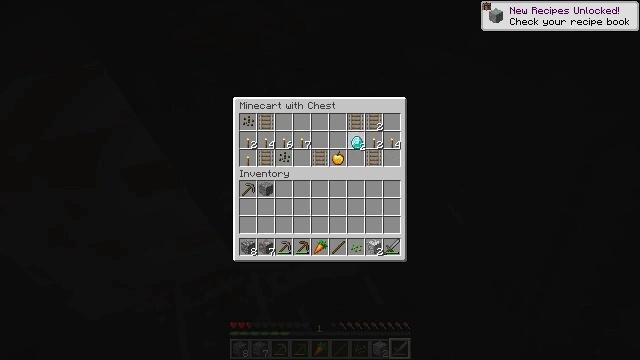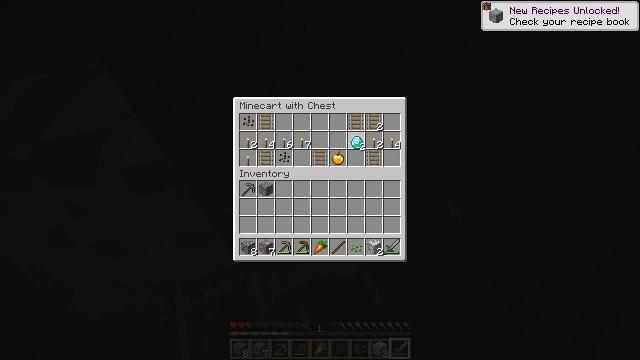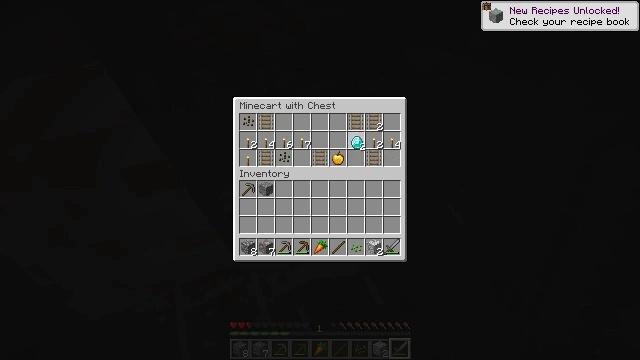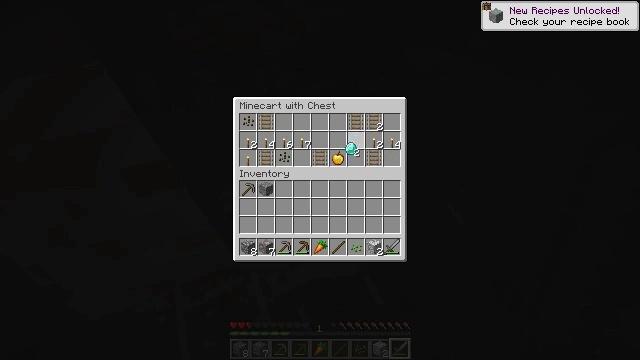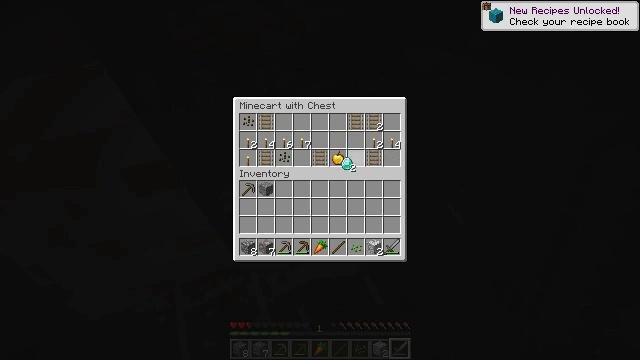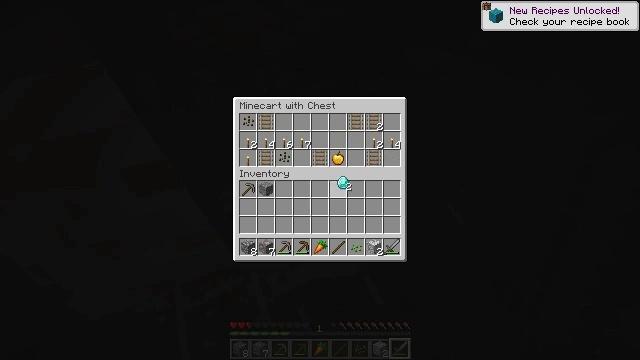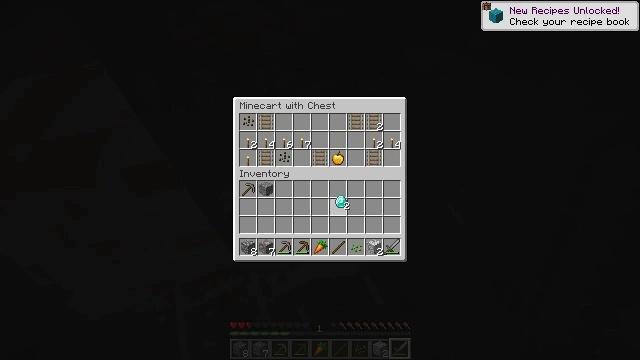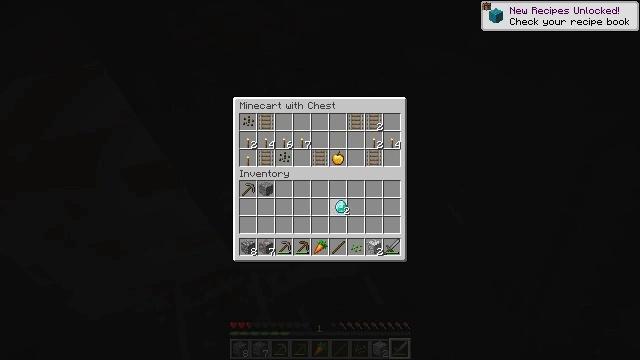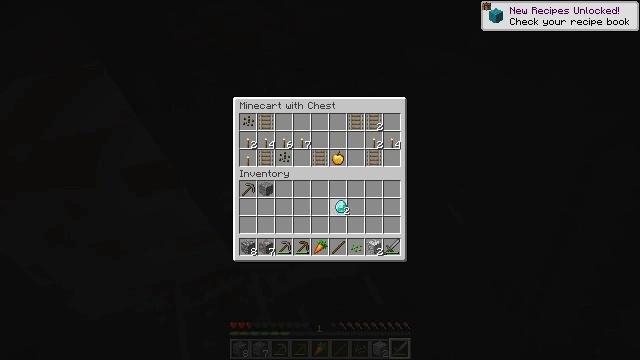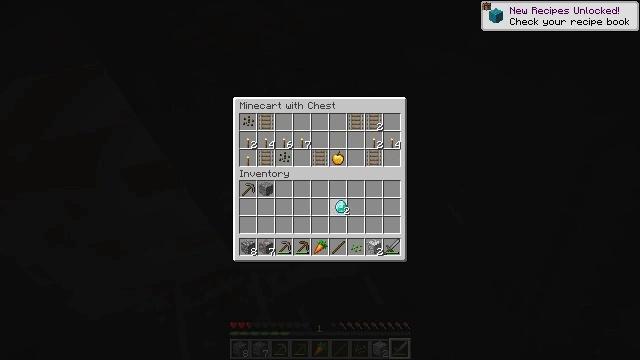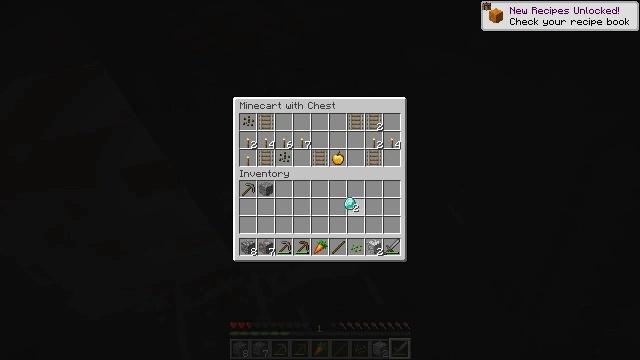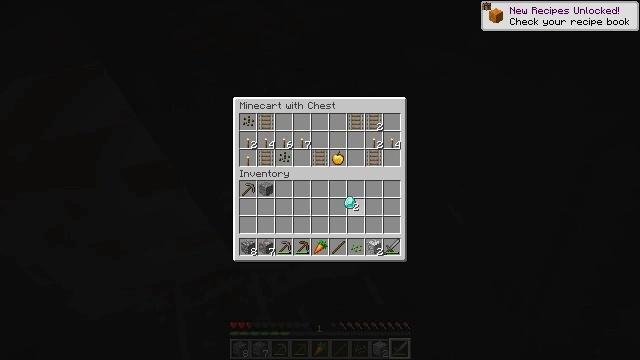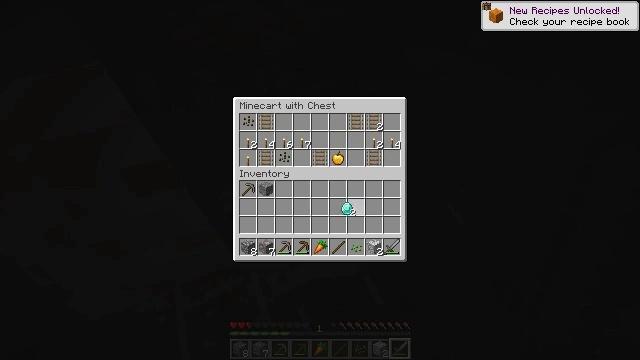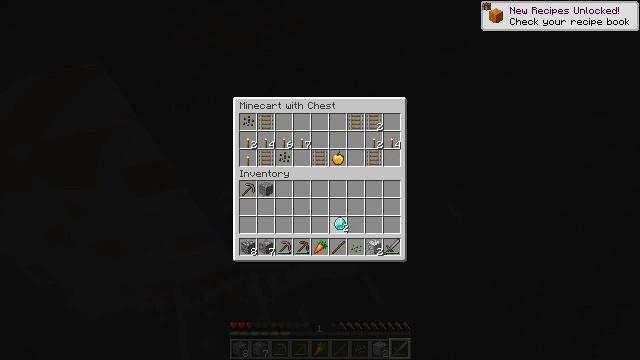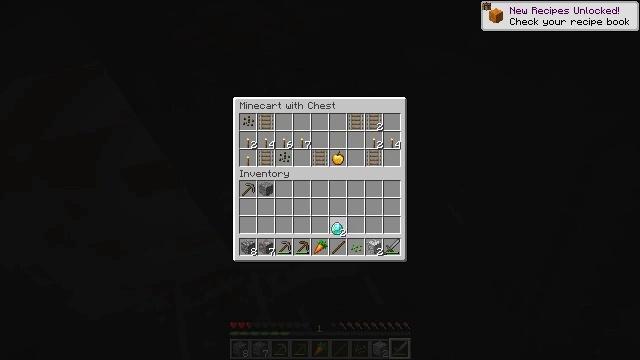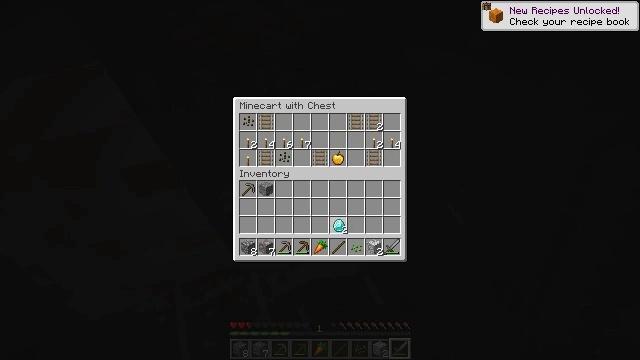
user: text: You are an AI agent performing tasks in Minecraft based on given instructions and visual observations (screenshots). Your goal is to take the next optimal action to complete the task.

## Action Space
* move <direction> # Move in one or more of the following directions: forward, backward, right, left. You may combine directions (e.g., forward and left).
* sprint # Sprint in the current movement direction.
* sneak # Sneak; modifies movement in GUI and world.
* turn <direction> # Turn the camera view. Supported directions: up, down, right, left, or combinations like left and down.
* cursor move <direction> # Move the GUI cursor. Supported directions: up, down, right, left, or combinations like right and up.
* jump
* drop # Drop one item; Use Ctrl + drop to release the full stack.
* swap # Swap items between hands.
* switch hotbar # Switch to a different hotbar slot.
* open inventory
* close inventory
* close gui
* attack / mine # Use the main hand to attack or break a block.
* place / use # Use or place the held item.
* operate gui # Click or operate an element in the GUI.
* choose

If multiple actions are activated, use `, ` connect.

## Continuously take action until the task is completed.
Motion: motion action
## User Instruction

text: Collect gravel for your inventory.
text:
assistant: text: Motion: attack / mine
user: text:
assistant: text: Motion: no_op
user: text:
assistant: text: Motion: no_op
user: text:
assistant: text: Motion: turn down
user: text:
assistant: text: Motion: turn down
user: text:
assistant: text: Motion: turn down
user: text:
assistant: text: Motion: no_op
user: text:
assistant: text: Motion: no_op
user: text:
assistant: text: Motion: no_op
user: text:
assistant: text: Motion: turn right
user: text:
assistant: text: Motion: no_op
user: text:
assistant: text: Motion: no_op
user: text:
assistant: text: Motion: turn left and down
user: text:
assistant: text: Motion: no_op
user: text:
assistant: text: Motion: no_op
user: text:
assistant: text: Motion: no_op
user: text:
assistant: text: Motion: no_op
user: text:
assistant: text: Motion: no_op
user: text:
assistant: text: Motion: attack / mine
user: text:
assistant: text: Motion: attack / mine
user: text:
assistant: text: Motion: attack / mine
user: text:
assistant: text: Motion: attack / mine
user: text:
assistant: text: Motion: no_op
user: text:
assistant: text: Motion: no_op
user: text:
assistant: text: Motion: turn left
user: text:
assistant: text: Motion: turn left and down
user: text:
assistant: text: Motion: no_op
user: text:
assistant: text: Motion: no_op
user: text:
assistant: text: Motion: no_op
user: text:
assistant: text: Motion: no_op